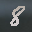
Label: 8